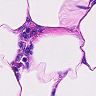
Metastatic tissue present: no